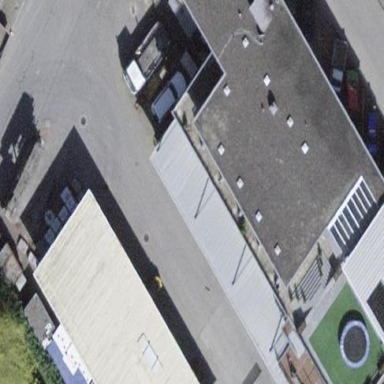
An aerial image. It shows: Industrial building.